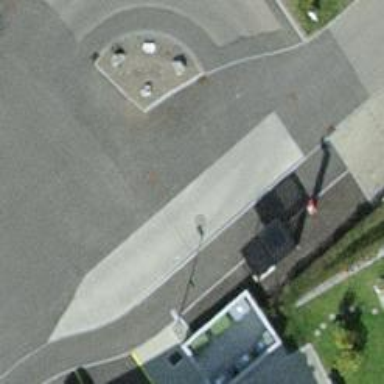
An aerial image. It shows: Public transport stop position.